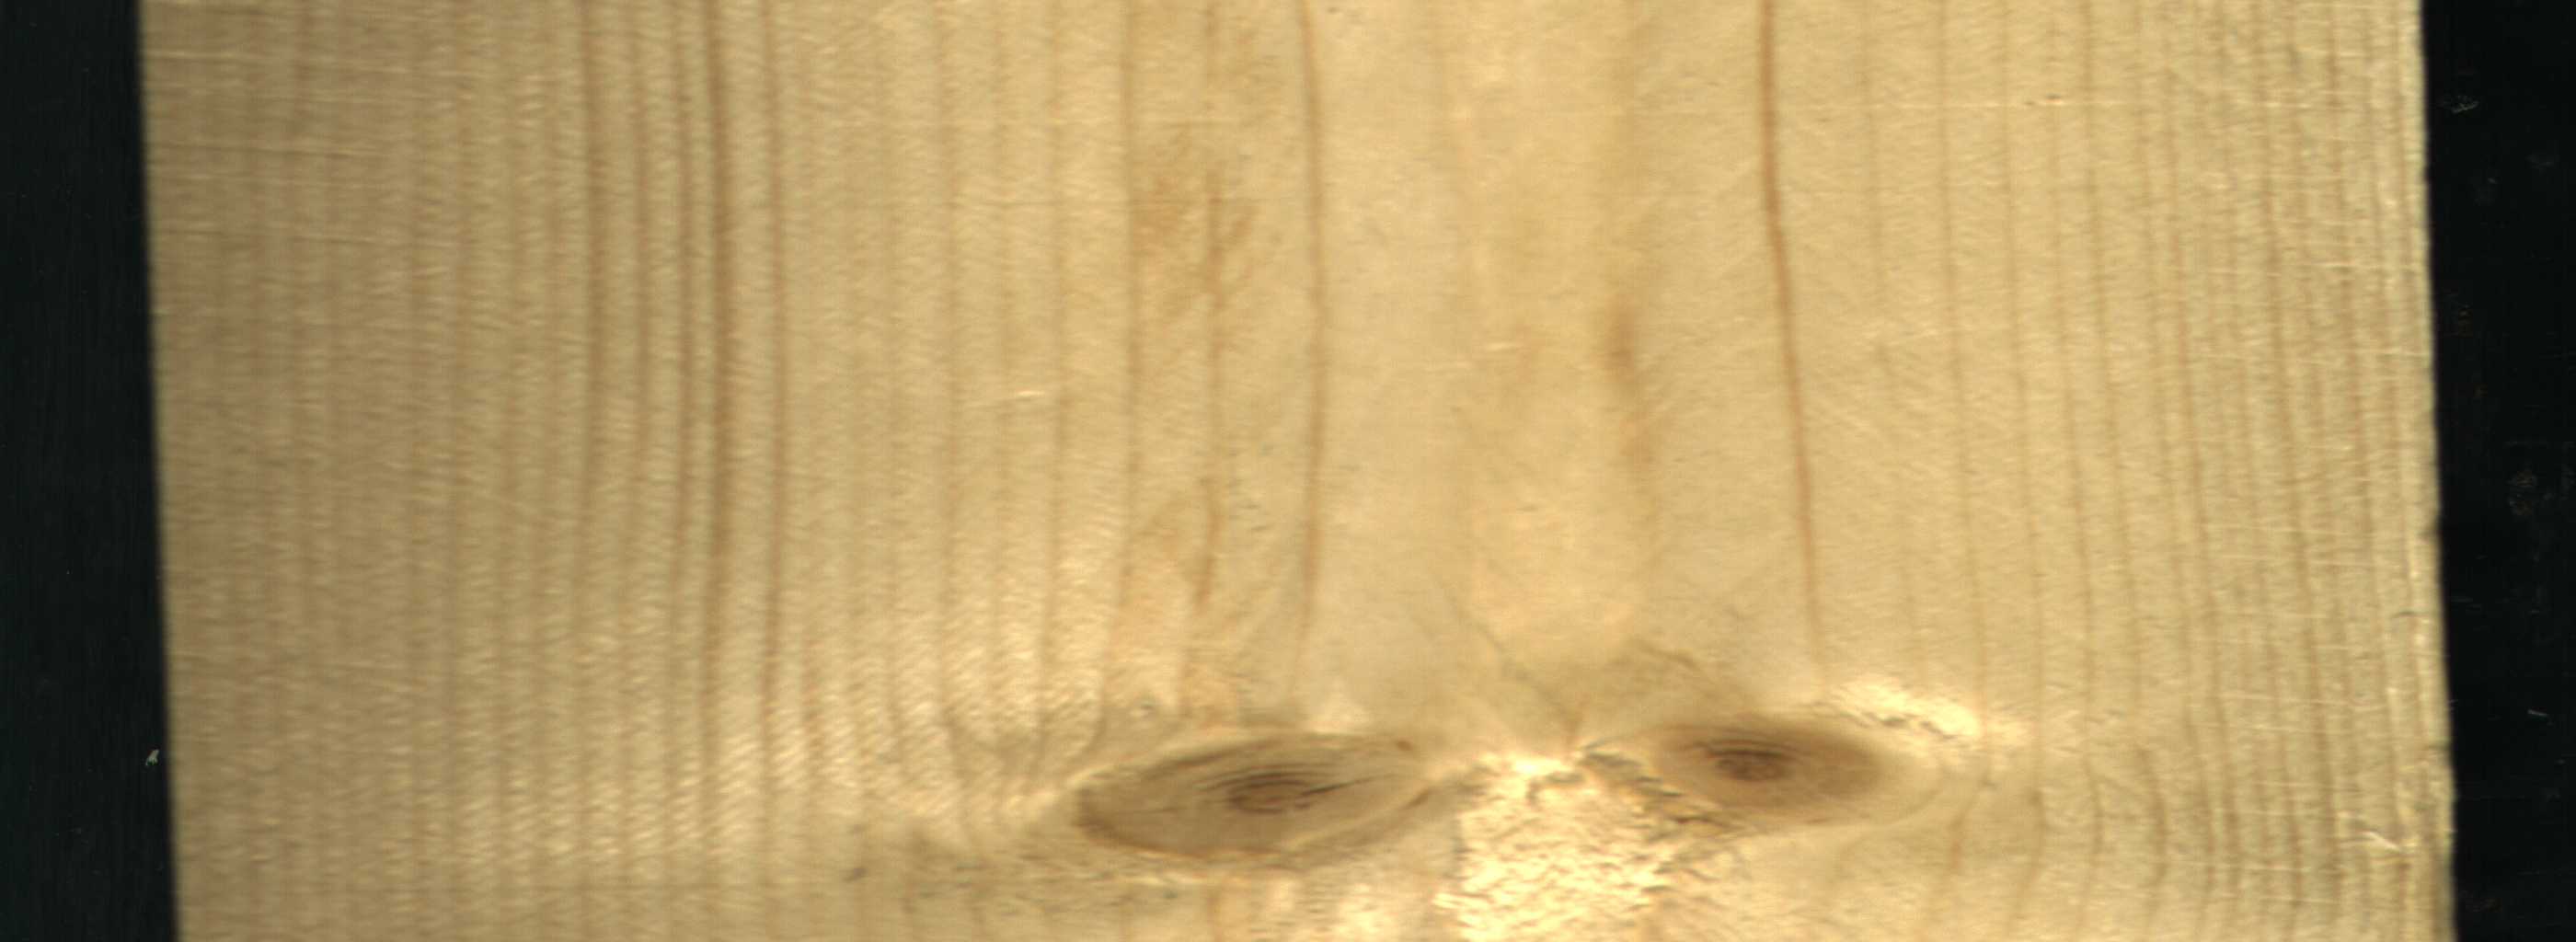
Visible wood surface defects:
Live_Knot
Live_Knot